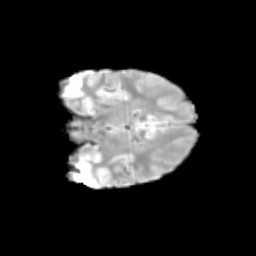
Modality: T2w
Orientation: coronal
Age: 11
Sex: male
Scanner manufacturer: siemens
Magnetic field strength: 3 T
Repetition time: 3.8 s
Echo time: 0.07 s